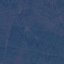
Land use / land cover: Forest